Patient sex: M
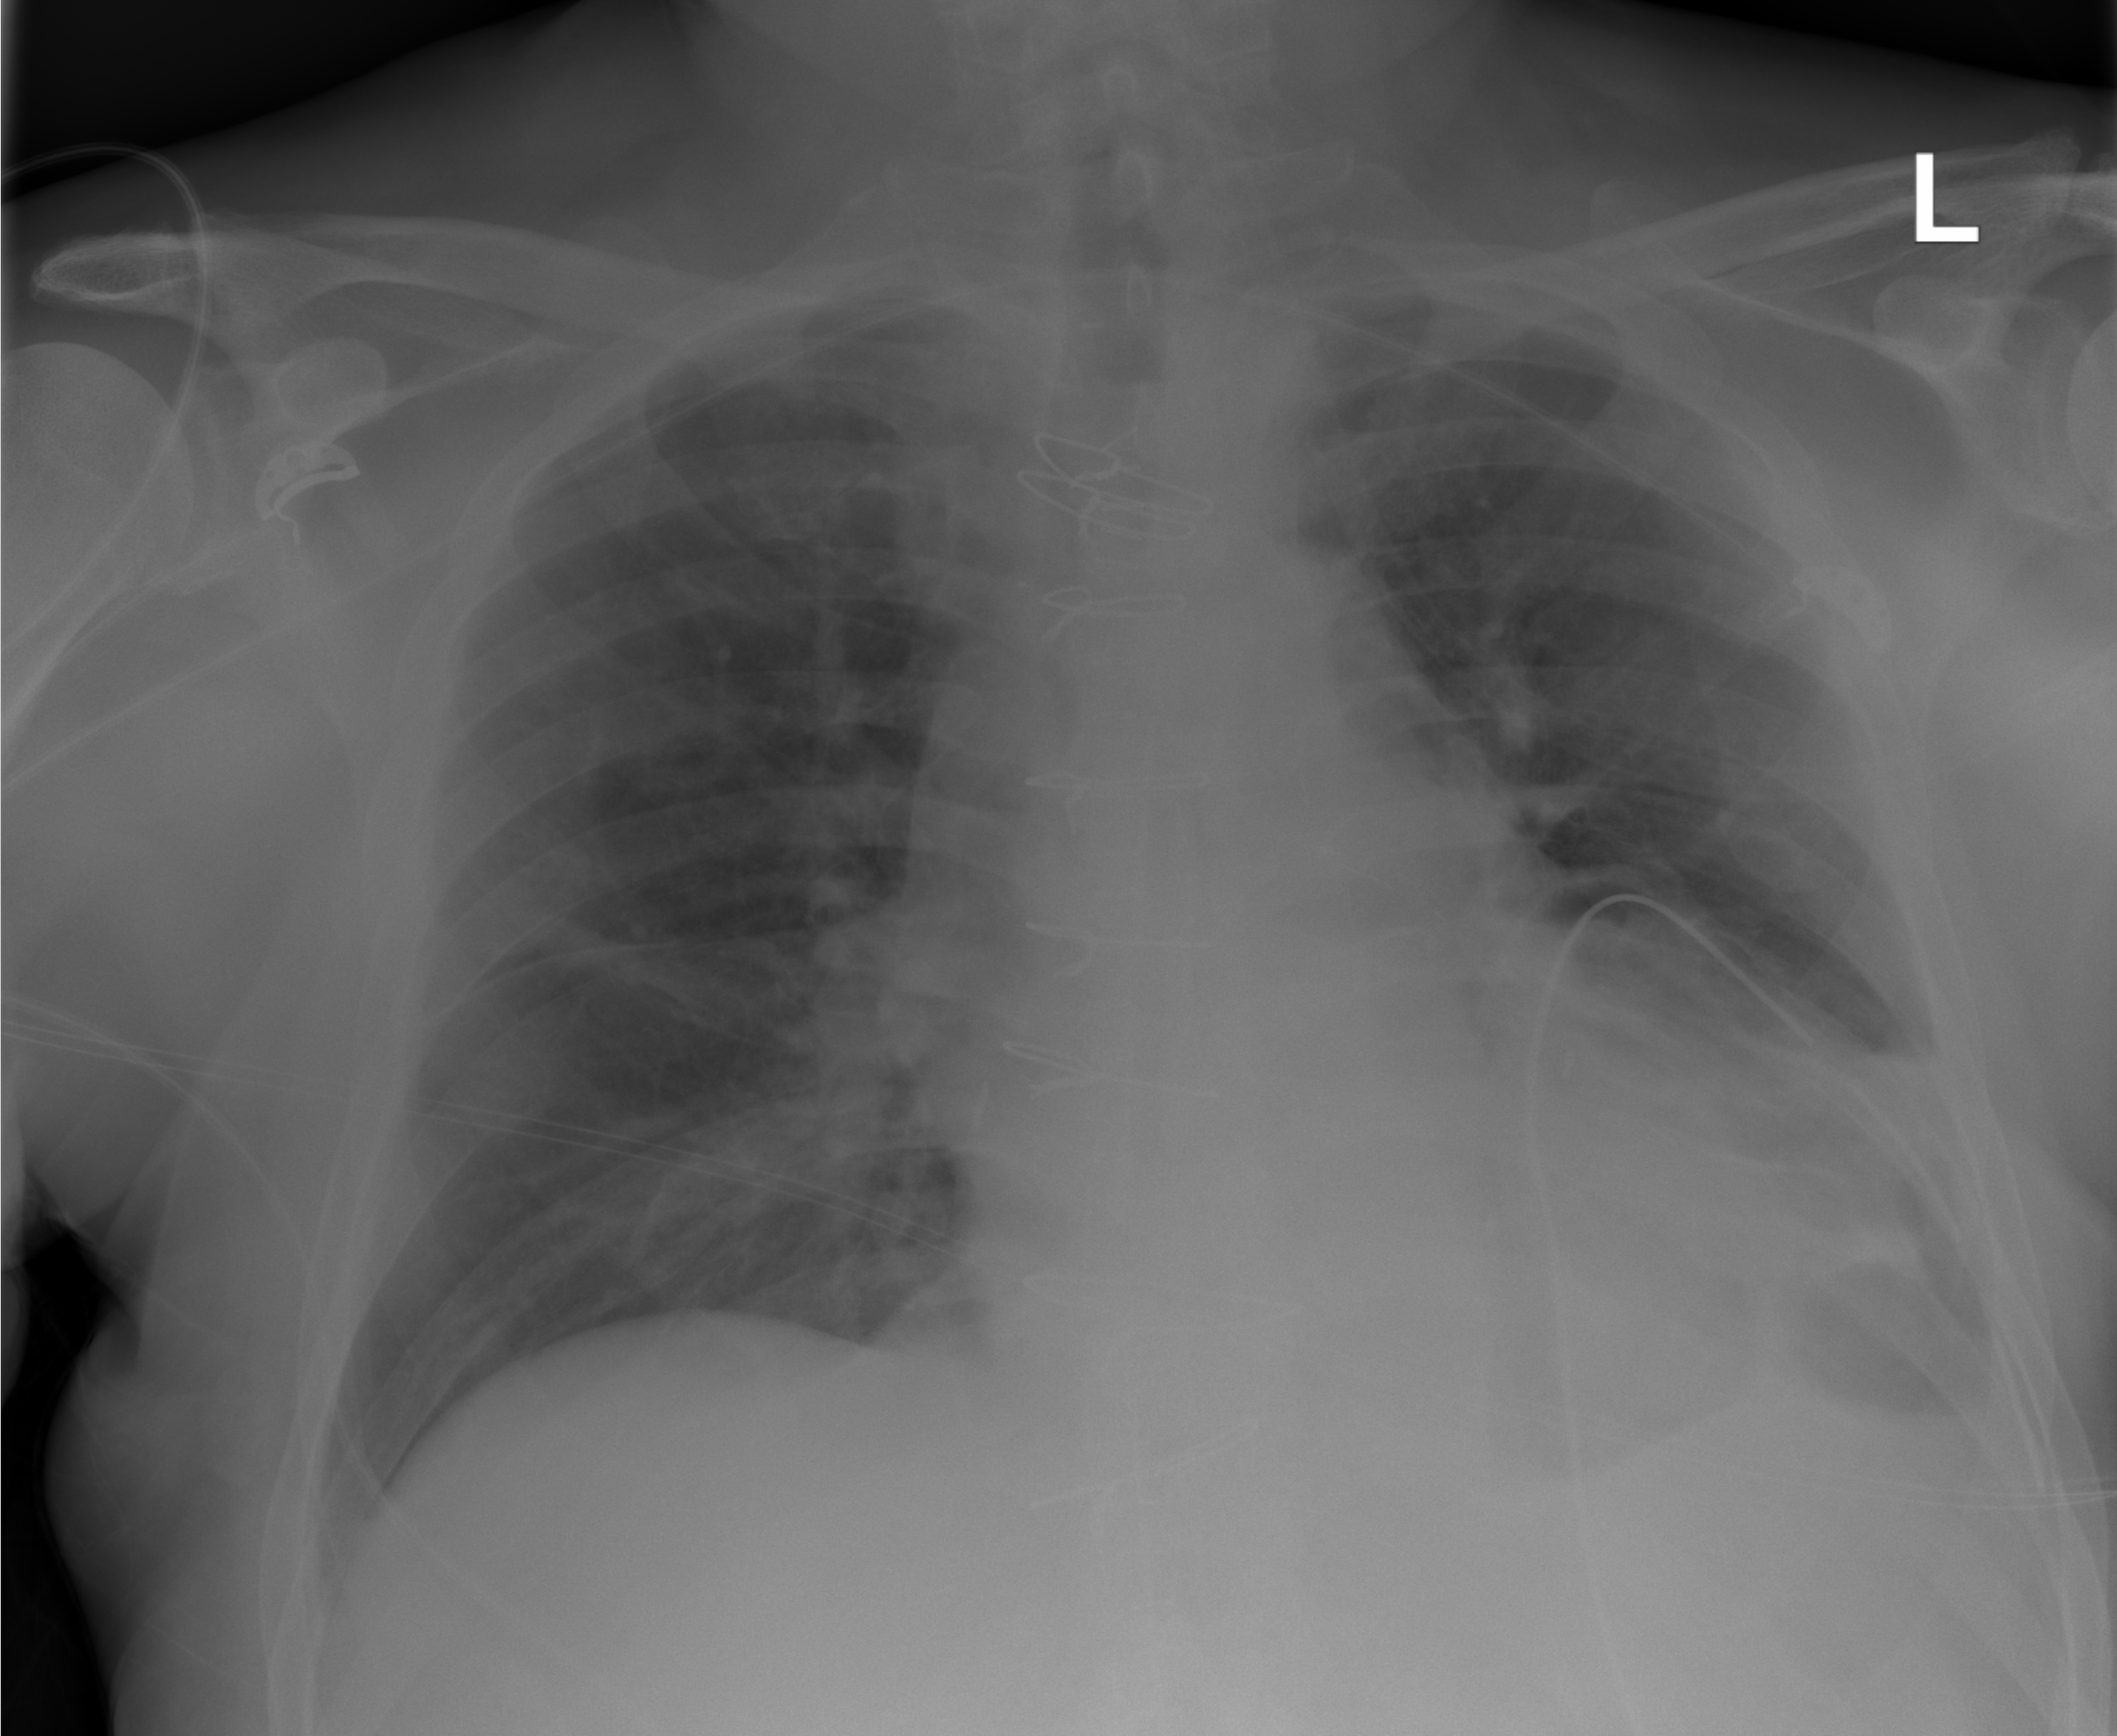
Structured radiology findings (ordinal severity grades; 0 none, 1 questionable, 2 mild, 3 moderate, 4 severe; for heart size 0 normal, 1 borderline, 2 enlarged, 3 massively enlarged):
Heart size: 2
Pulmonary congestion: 1
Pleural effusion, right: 0
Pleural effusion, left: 2
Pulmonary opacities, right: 0
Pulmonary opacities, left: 1
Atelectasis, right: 1
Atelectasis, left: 2